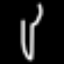
Label: fork